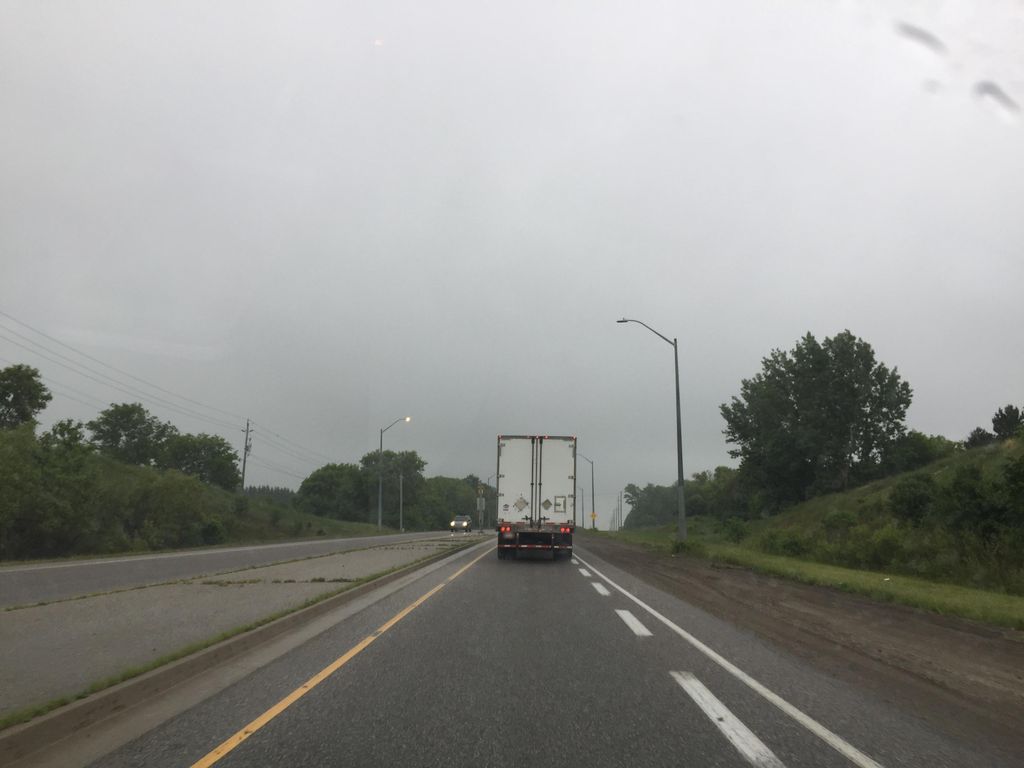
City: kitchener-waterloo